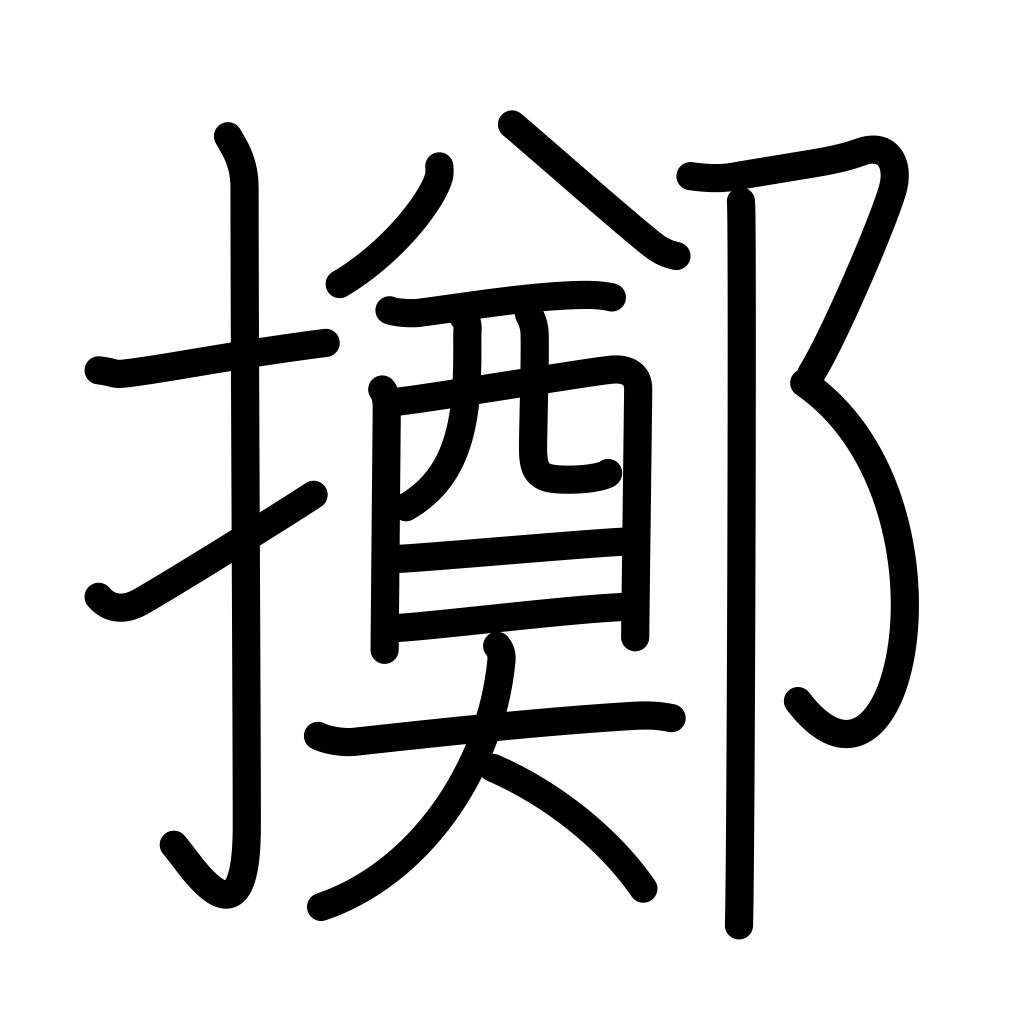
Meaning: hit, resign